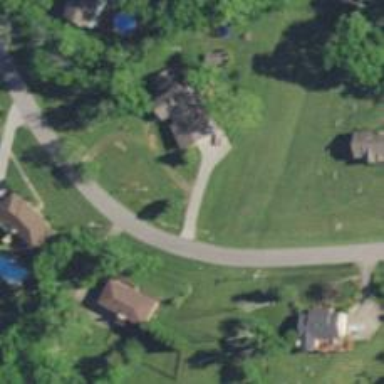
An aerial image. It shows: Driveway.